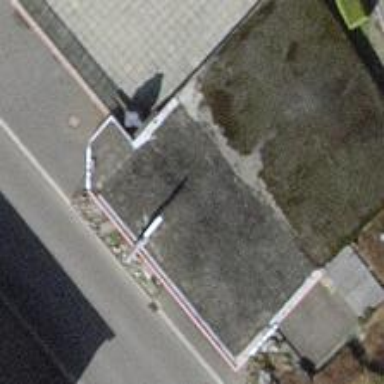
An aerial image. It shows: Fuel station.